Field crop: maize
Growth stage: 2
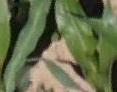
Species: maize